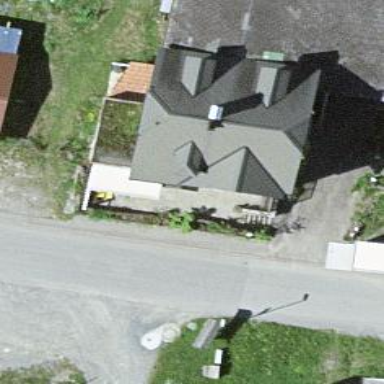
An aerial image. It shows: Restaurant.